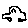
Label: car